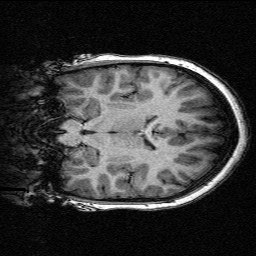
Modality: T1w
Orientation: coronal
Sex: male
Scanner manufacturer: siemens
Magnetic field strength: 3 T
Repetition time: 2.3 s
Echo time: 0.00336 s